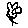
Label: flower